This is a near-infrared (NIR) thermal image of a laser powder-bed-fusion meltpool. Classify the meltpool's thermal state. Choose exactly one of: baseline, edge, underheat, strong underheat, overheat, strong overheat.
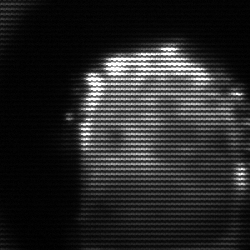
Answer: baseline